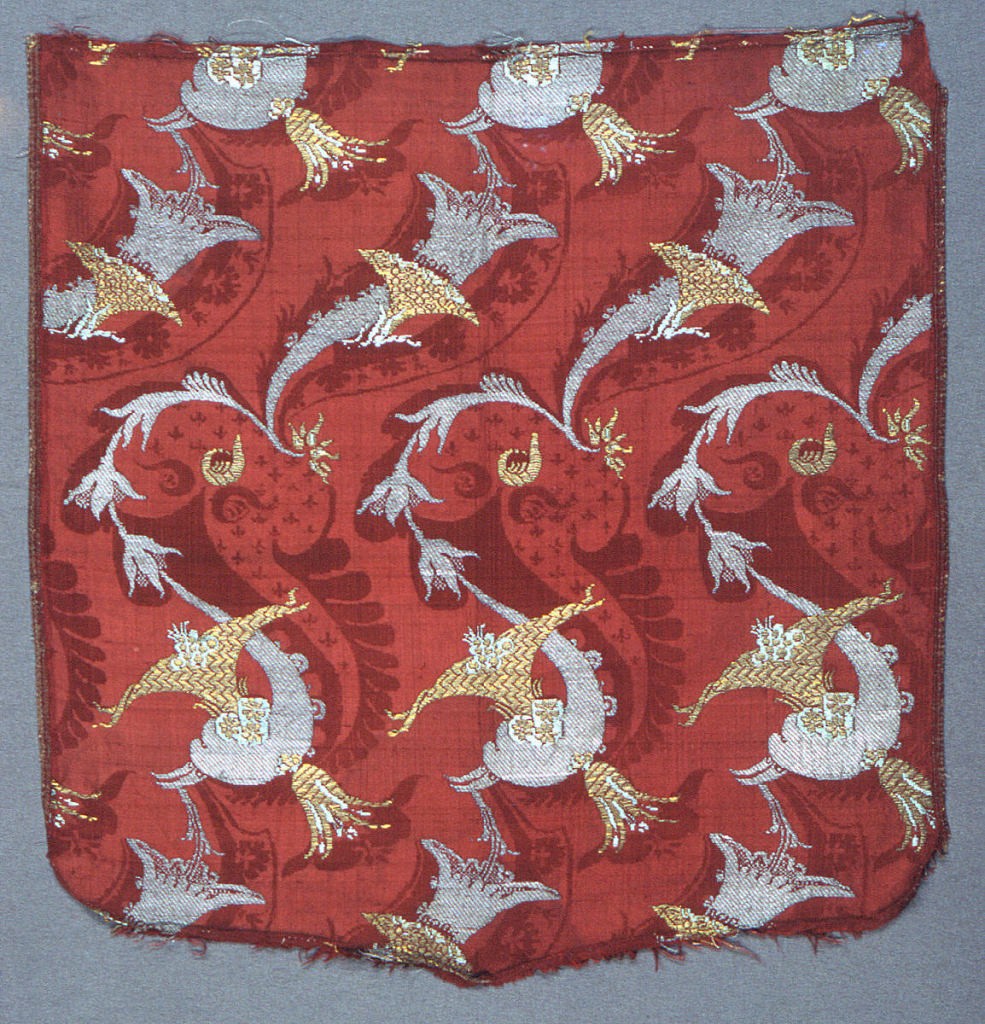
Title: Cope hood
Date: late 17th–early 18th century
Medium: silk, metallic yarns Technique: 4&1 satin damask with discontinuous supplementary weft patterning (brocaded) Label: Silk satin damask with metallic thread brocading
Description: Cope hood with brocaded silk damask in the ‘bizarre' style showing three vertical repeats of an elaborately curving metallic vine with chinoiserie elements. Brocaded in gold, silver and light blue. The cope hood is in the opposite direction from the direction of the pattern.